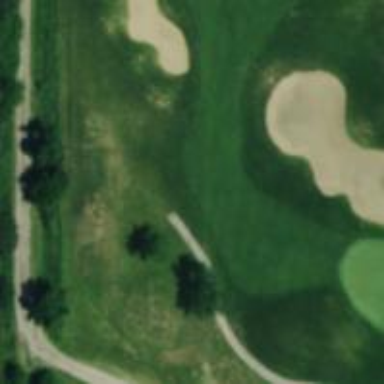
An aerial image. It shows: Golf hole.